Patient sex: M
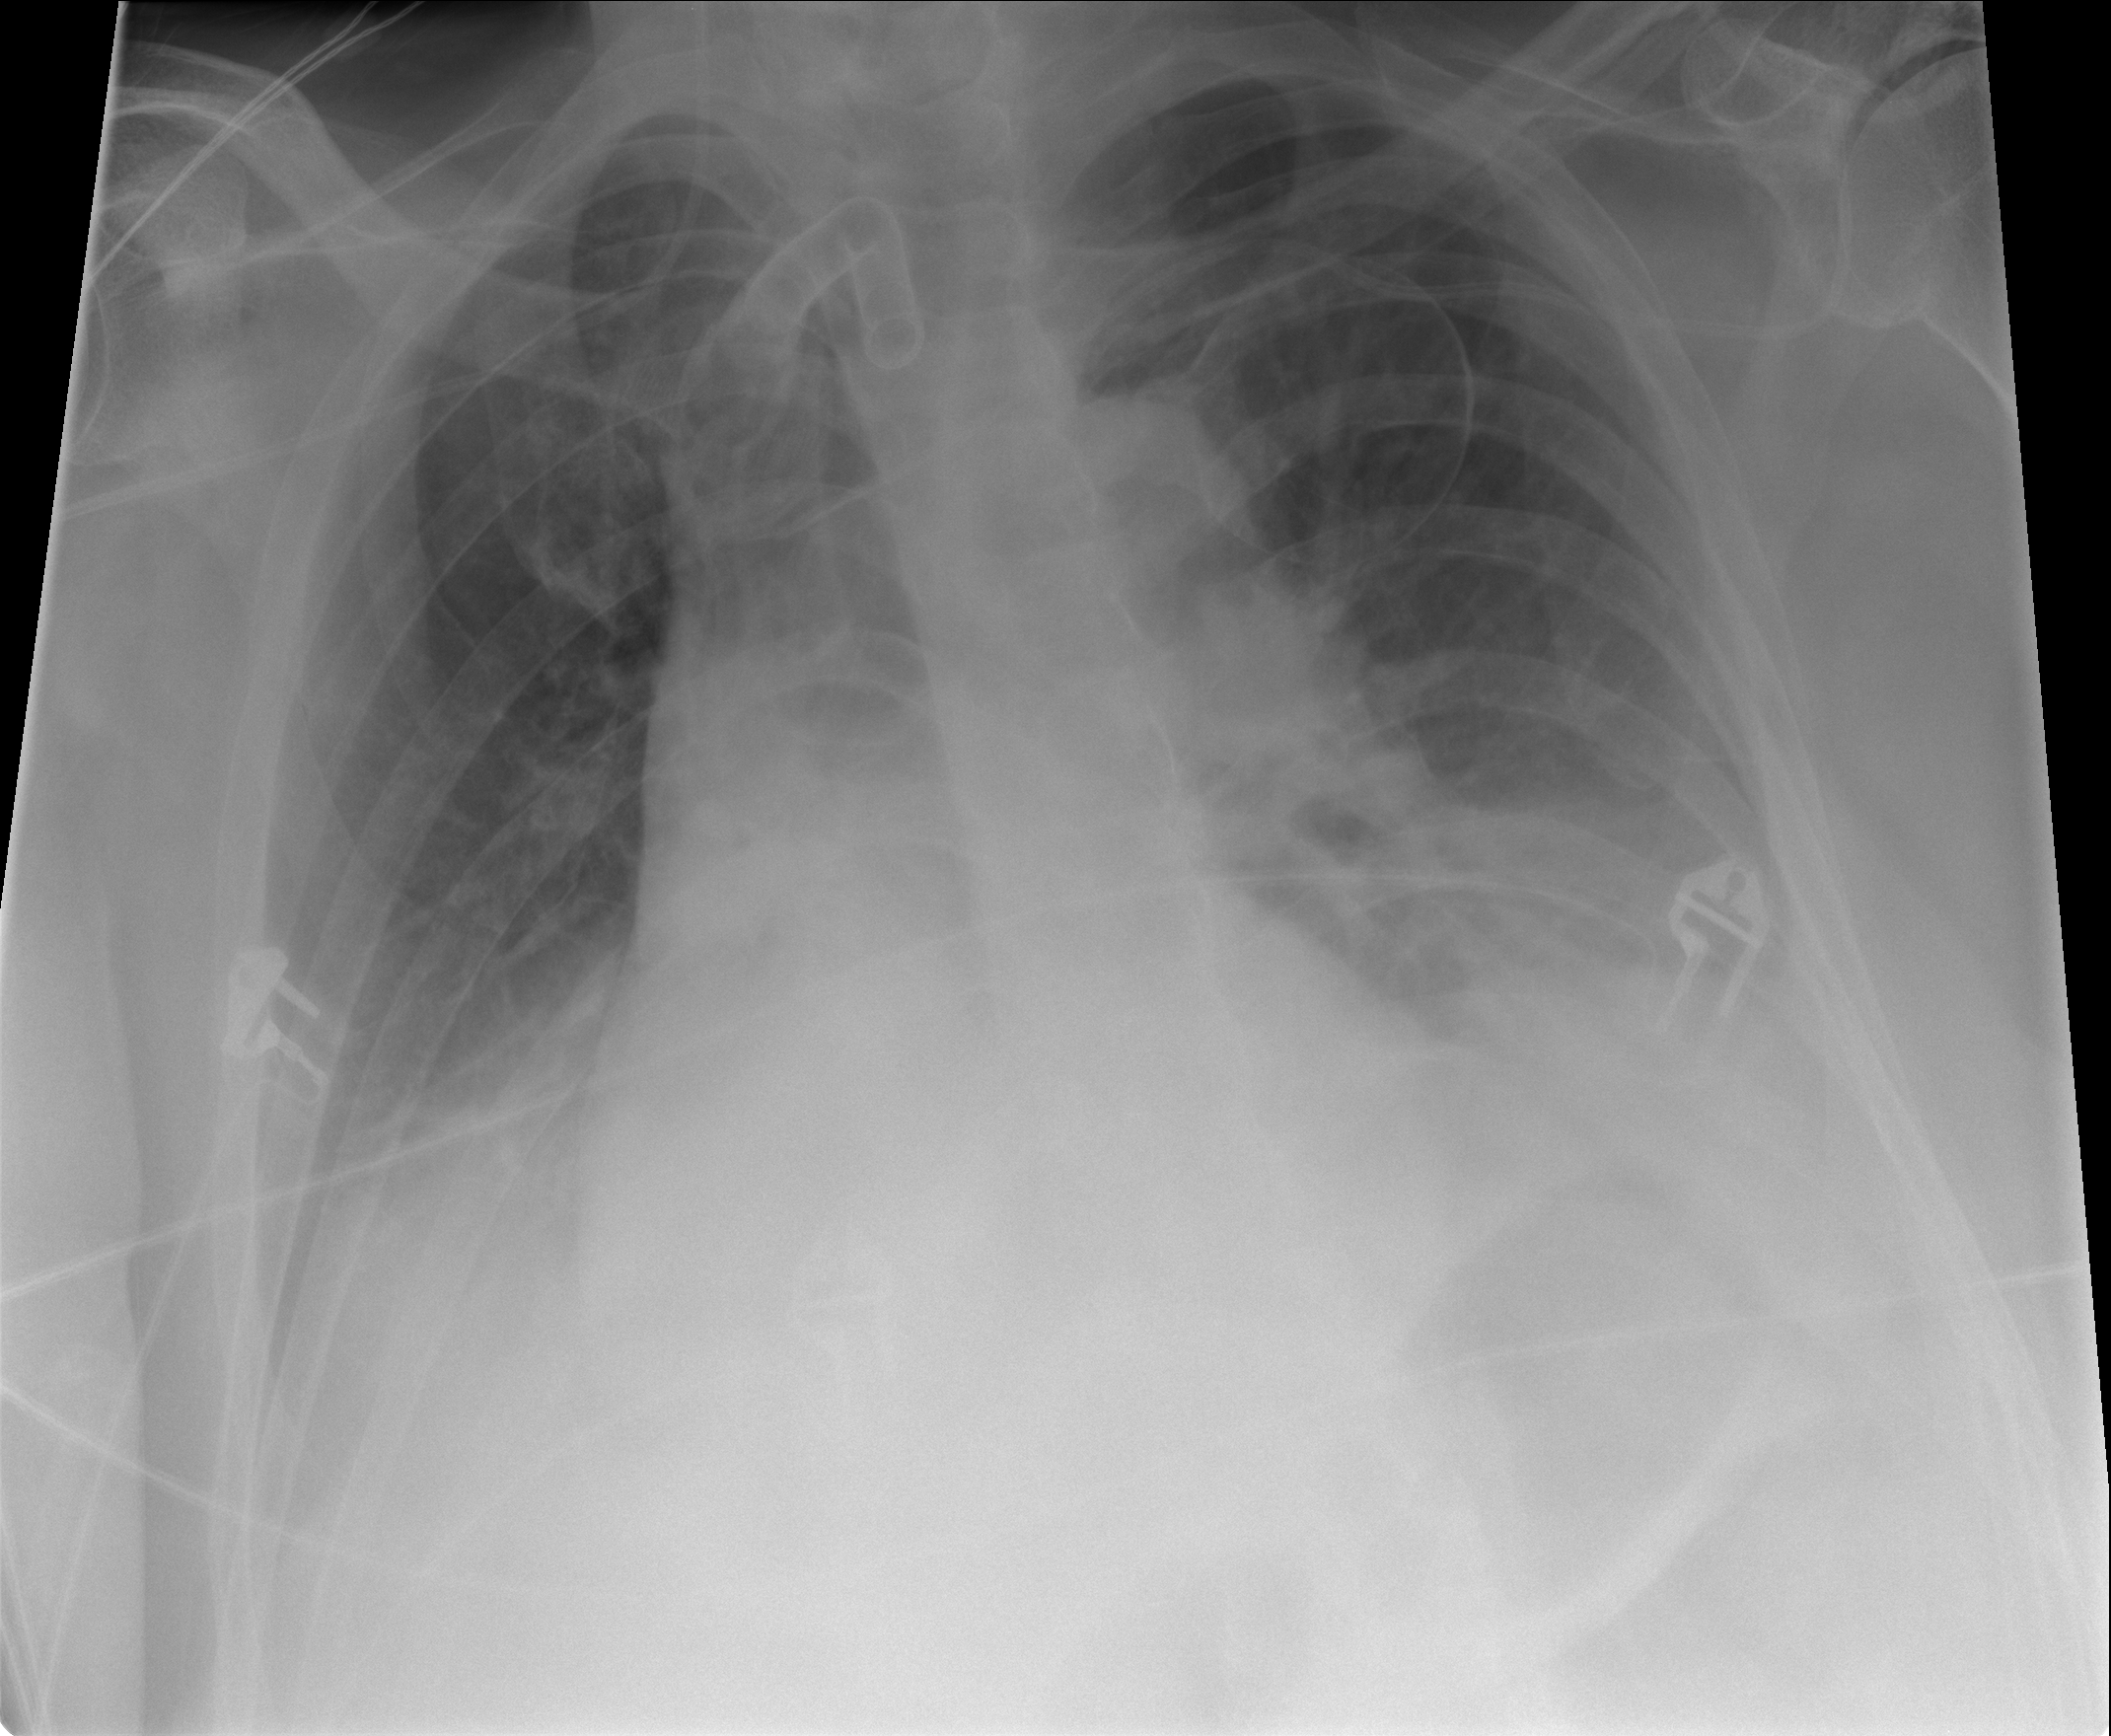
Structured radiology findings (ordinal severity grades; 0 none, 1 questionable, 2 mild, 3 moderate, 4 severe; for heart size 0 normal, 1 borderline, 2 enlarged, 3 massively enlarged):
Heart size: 1
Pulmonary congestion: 0
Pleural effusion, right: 2
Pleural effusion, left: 2
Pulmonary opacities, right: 2
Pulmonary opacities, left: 2
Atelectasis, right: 2
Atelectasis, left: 3